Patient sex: F
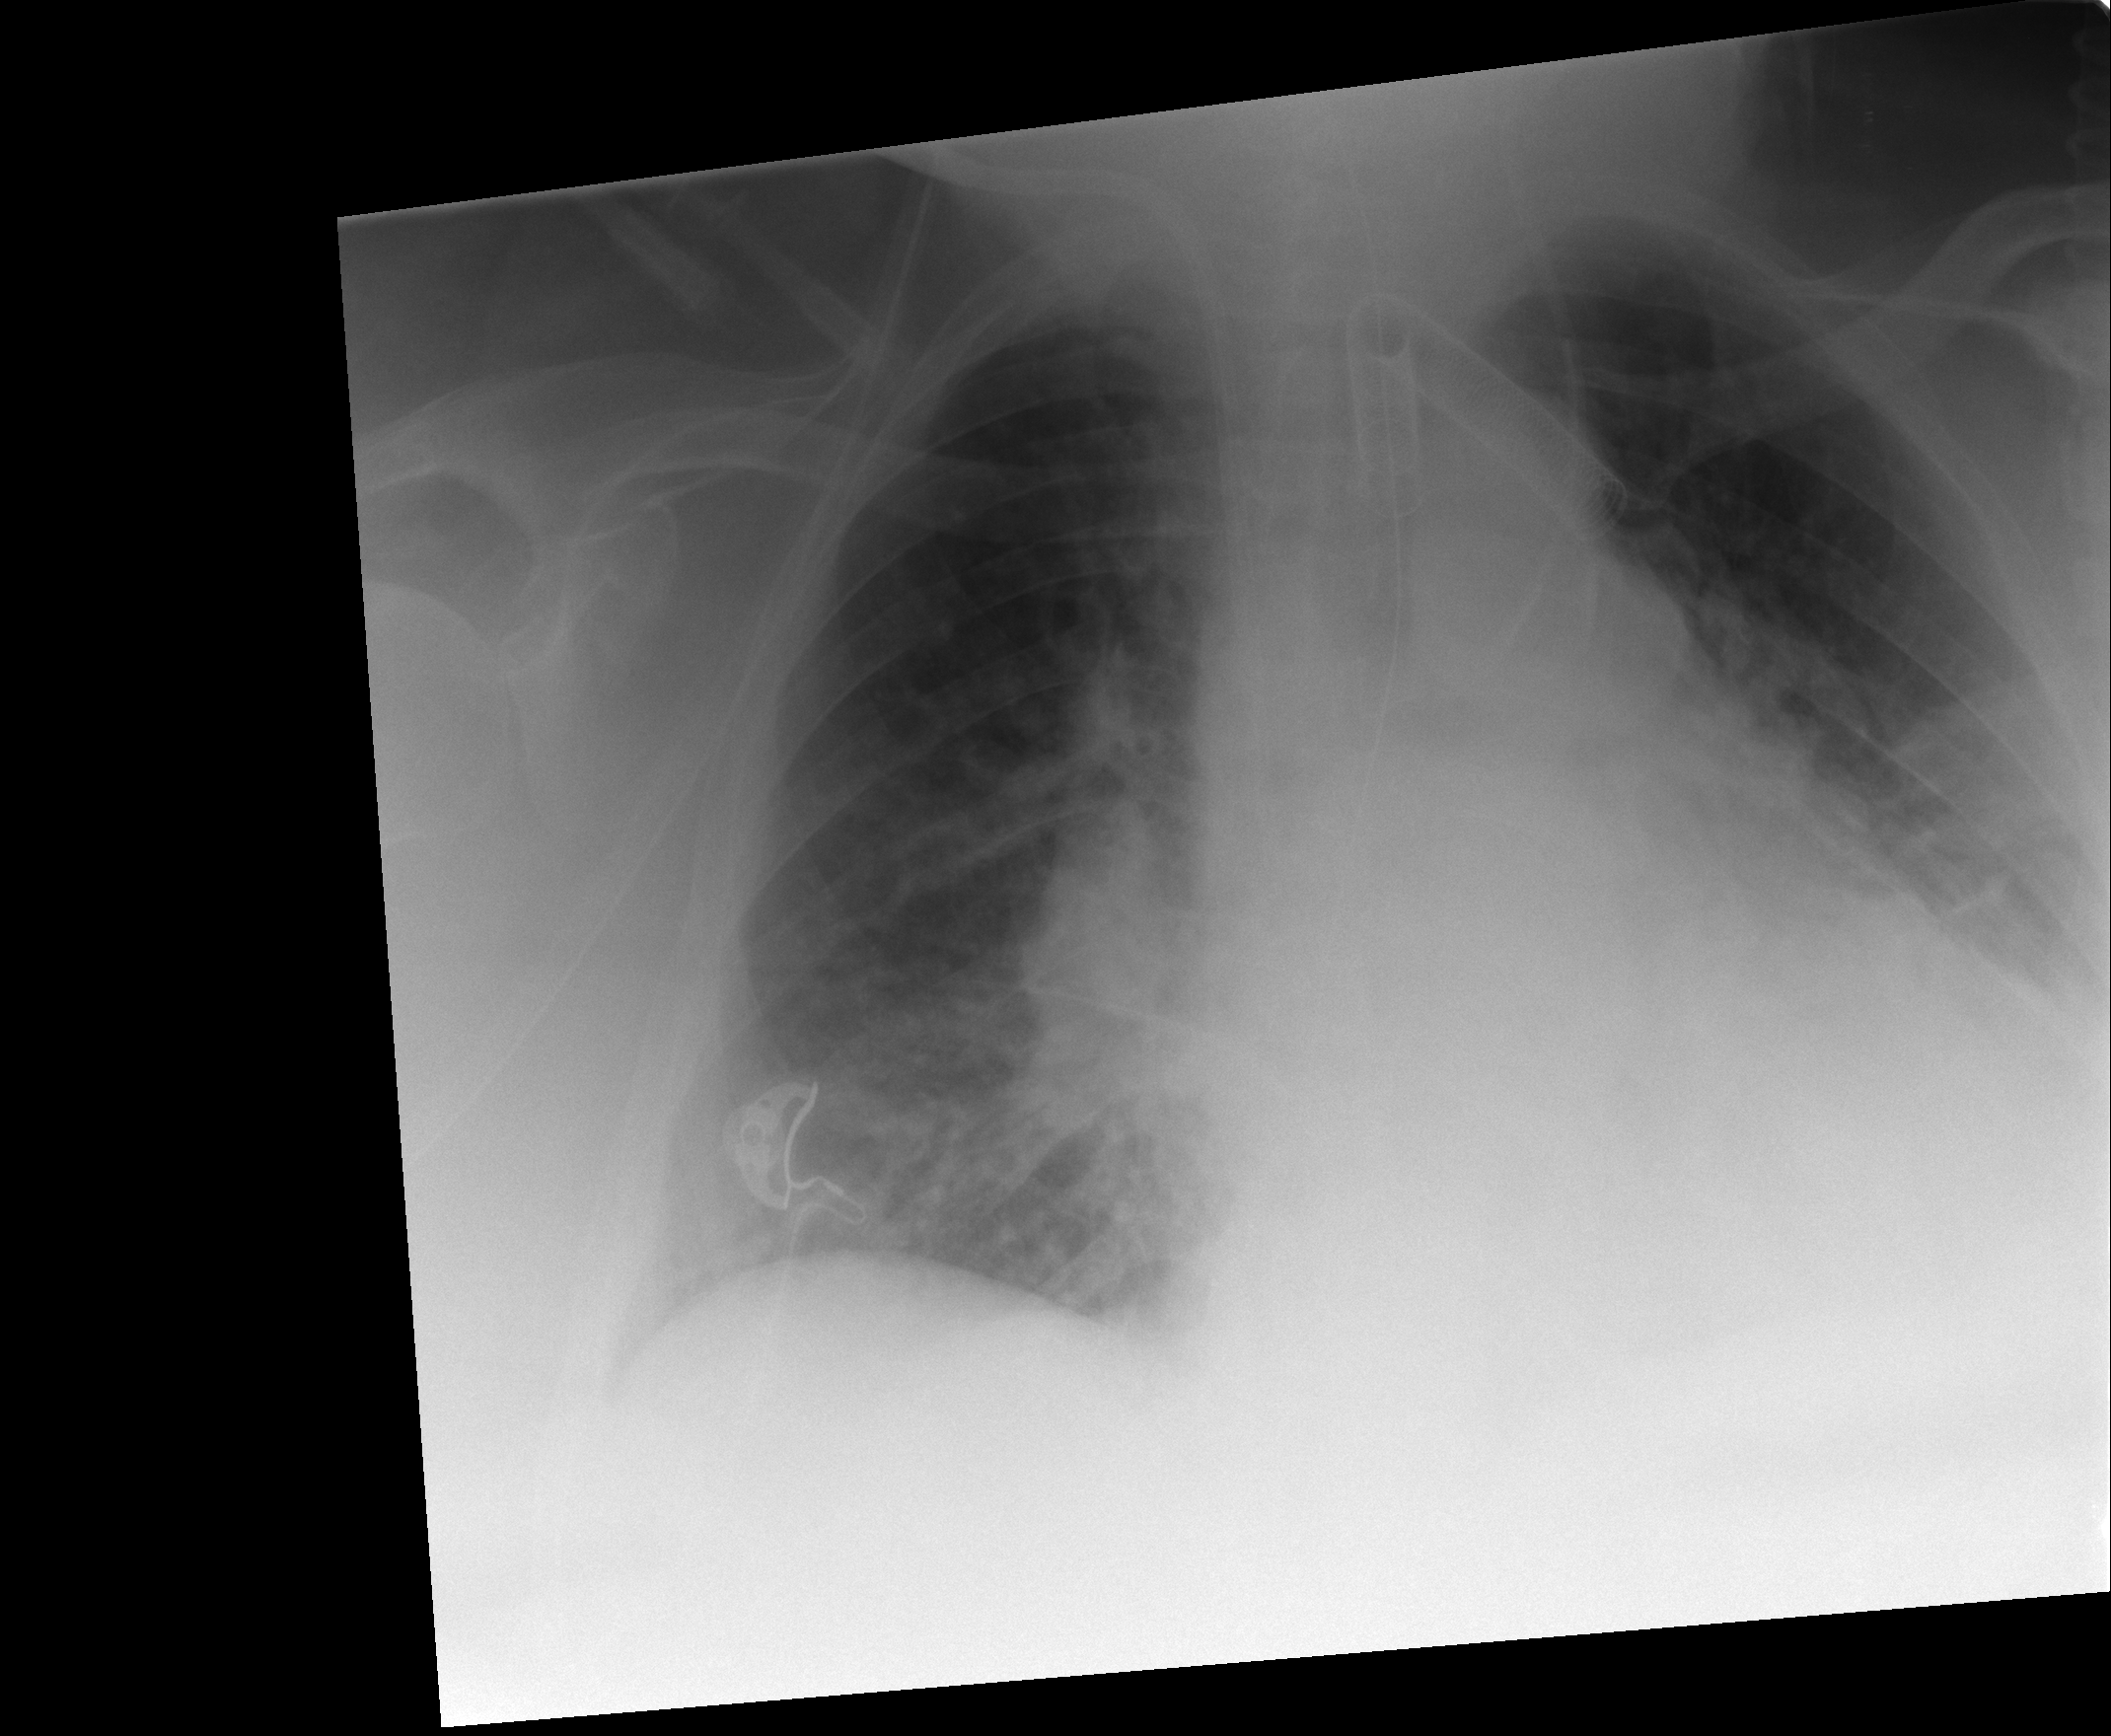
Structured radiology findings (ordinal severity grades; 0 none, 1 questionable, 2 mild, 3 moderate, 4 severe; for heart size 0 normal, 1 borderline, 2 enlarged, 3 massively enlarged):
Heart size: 2
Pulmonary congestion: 2
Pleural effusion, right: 0
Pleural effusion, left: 2
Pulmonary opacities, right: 2
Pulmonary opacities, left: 2
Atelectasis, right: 2
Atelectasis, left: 2